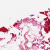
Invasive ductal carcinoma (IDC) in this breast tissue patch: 0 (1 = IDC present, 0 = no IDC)